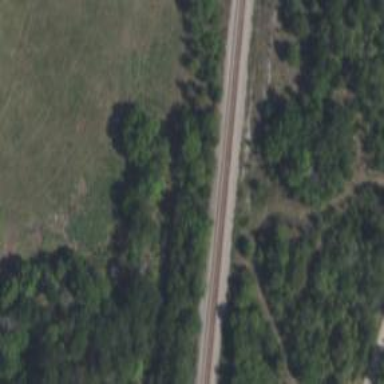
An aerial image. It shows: Railway track.